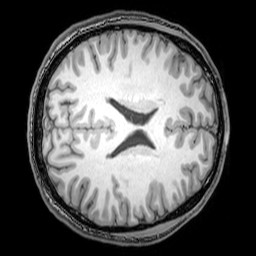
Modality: T1w
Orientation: axial
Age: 24
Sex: male
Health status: healthy
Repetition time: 0.081 s
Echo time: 0.037 s